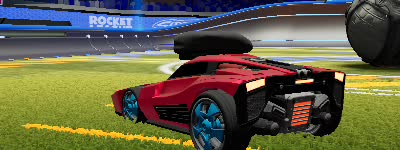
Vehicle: breakout